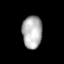
Tissue: lung
Cell type: Endothelial cells
Senescence score: 0.6134
Nuclear area (px): 640
Mean DAPI intensity: 177.55